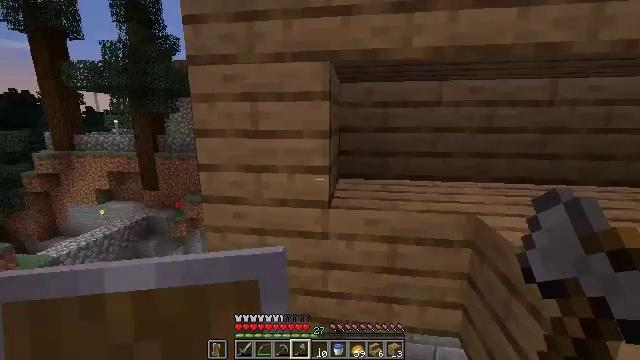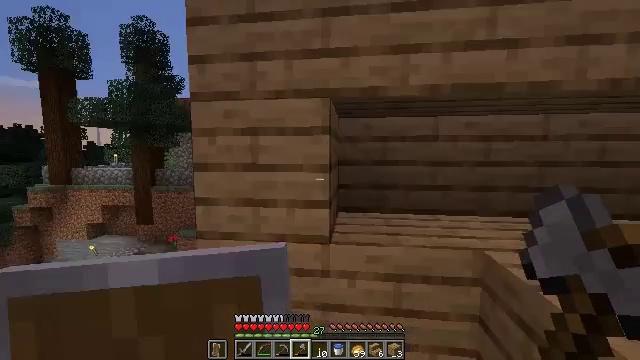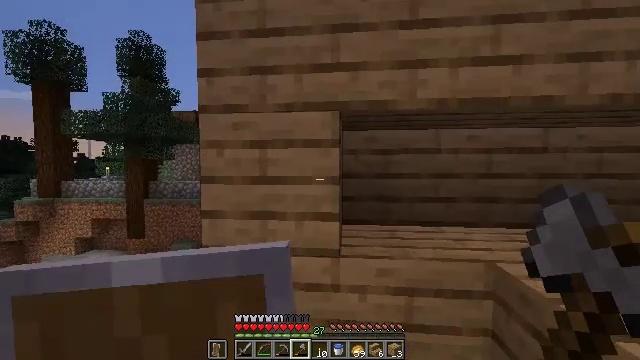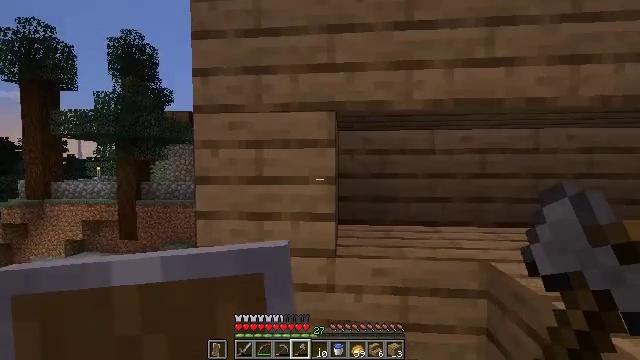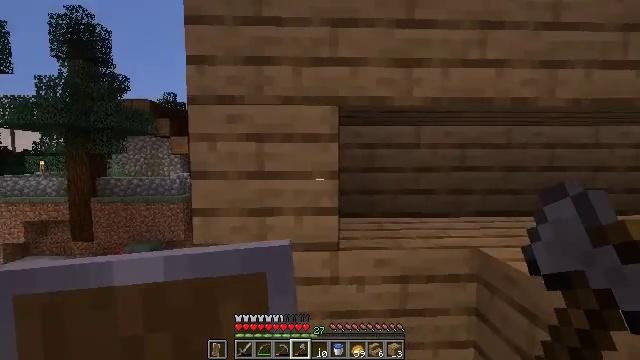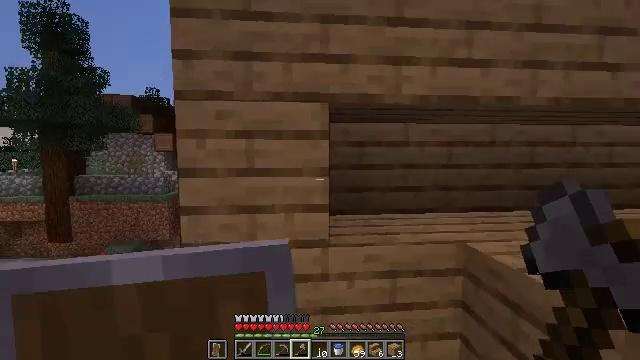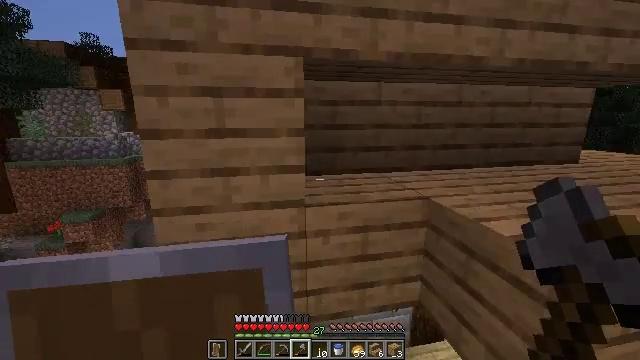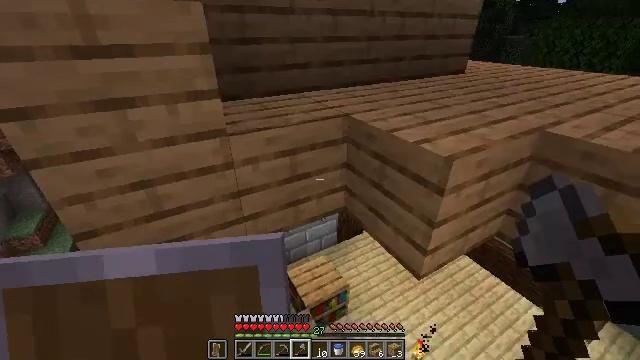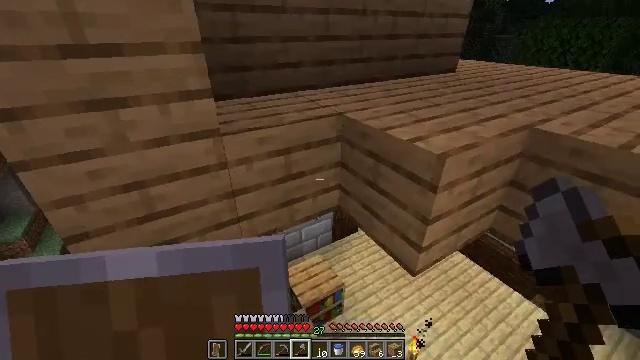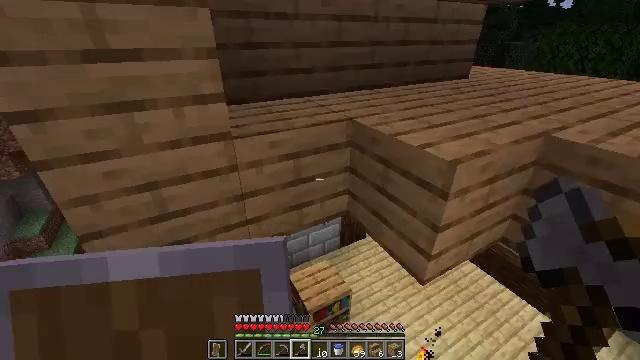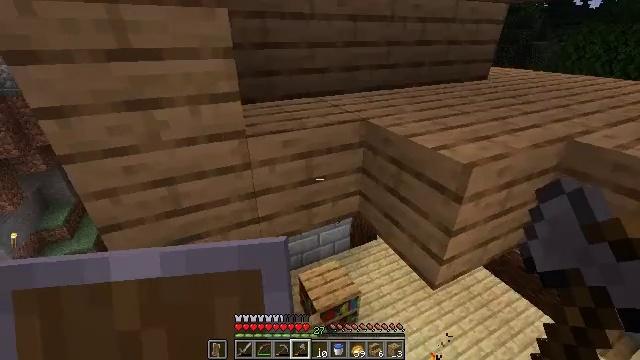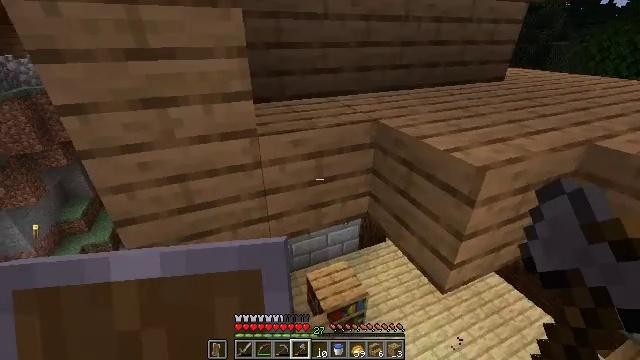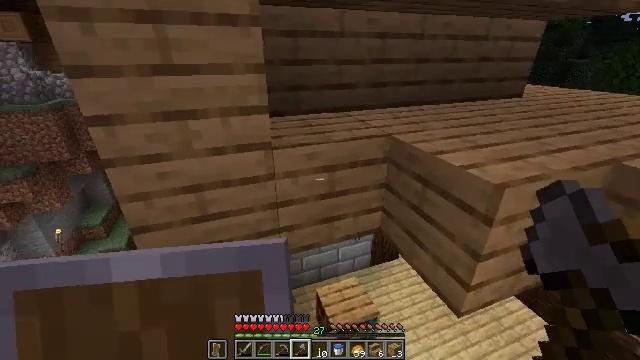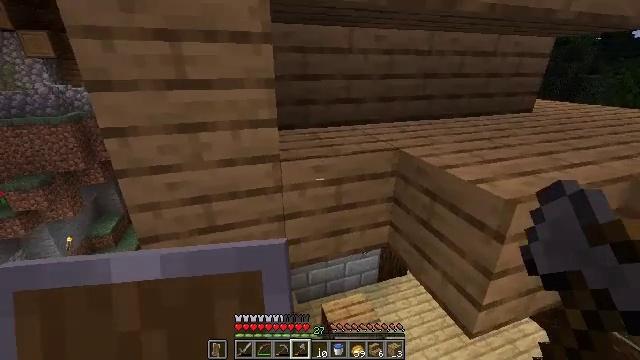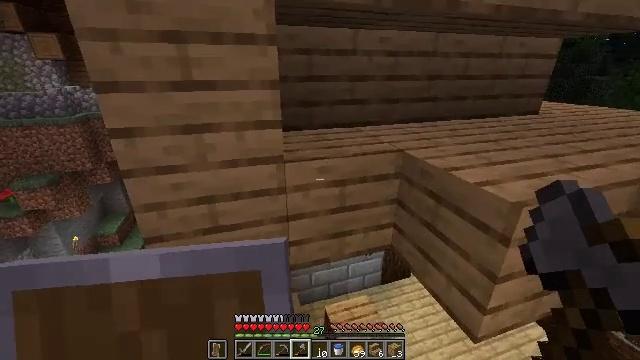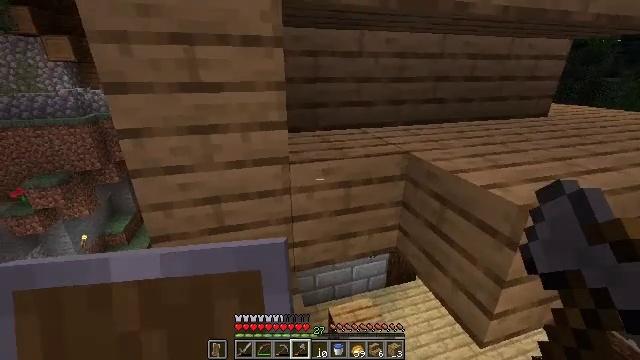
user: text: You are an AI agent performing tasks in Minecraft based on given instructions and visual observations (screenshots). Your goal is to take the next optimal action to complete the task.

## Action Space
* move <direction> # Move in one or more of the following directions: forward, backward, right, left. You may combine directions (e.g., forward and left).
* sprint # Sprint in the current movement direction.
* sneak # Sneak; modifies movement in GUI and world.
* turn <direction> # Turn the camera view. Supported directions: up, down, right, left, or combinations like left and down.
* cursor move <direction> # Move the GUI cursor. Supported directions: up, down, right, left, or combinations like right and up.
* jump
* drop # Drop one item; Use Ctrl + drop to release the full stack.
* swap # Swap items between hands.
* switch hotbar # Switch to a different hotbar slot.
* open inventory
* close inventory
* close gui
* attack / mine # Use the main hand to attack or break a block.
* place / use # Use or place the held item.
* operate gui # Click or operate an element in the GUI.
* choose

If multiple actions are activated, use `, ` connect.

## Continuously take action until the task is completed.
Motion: motion action
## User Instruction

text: Retrieve oak planks from the wooden block.
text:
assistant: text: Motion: turn up
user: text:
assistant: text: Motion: move left, turn right and up
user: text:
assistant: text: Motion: move left, turn right
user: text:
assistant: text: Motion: turn right and down
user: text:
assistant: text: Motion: turn right
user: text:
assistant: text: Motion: turn right and down
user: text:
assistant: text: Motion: turn right and down
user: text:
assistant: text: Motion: turn right
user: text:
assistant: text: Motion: turn left and up
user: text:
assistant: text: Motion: turn left
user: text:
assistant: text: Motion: turn left
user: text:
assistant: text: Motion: turn left and up
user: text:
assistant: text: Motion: turn left and up
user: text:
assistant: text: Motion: no_op
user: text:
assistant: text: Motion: turn left
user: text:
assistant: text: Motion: turn left
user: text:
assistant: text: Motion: turn left and up
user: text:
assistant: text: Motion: turn left and up
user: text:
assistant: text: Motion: turn left and up
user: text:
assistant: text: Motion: attack / mine
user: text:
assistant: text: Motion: attack / mine
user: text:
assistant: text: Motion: attack / mine
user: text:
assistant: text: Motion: attack / mine
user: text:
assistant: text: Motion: attack / mine
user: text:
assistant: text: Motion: attack / mine
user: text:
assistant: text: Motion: attack / mine
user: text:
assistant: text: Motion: attack / mine
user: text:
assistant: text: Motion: attack / mine
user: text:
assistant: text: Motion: attack / mine
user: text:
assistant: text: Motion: attack / mine